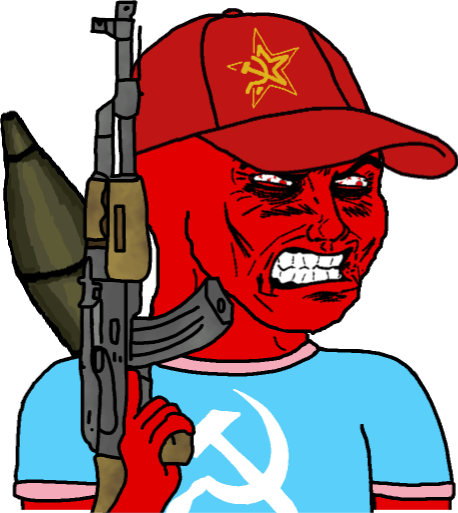
Label: 5_Rage